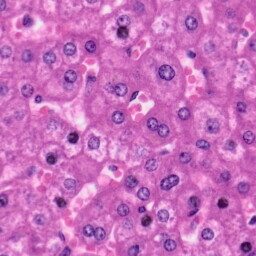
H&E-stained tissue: Liver